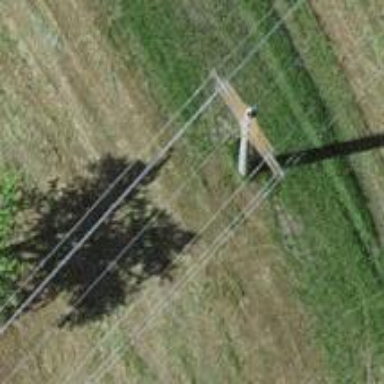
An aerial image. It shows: Power pole.